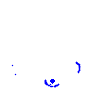
Particle: kaon